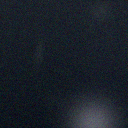
Screen state: off